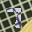
Label: 7